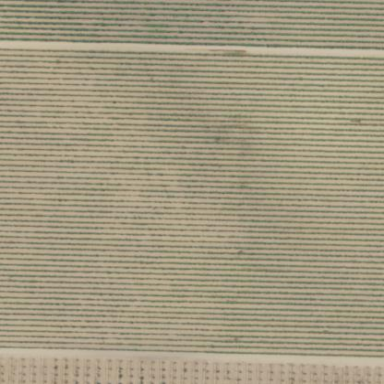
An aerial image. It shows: Vineyard.